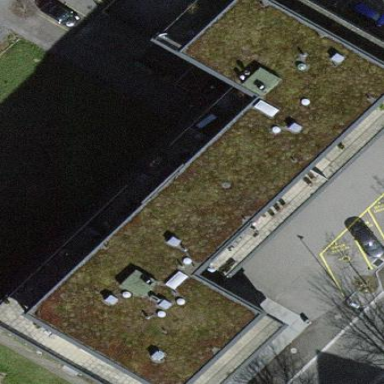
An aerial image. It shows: Flat-roofed building with gray gravel roof.